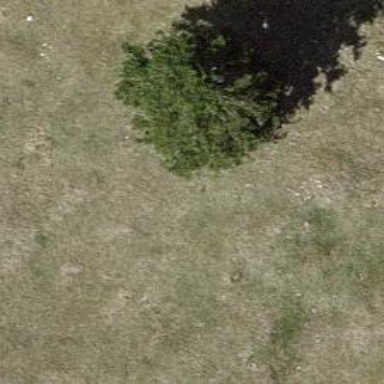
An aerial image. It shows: Beautiful tree in nature.